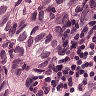
Metastatic tissue present: yes